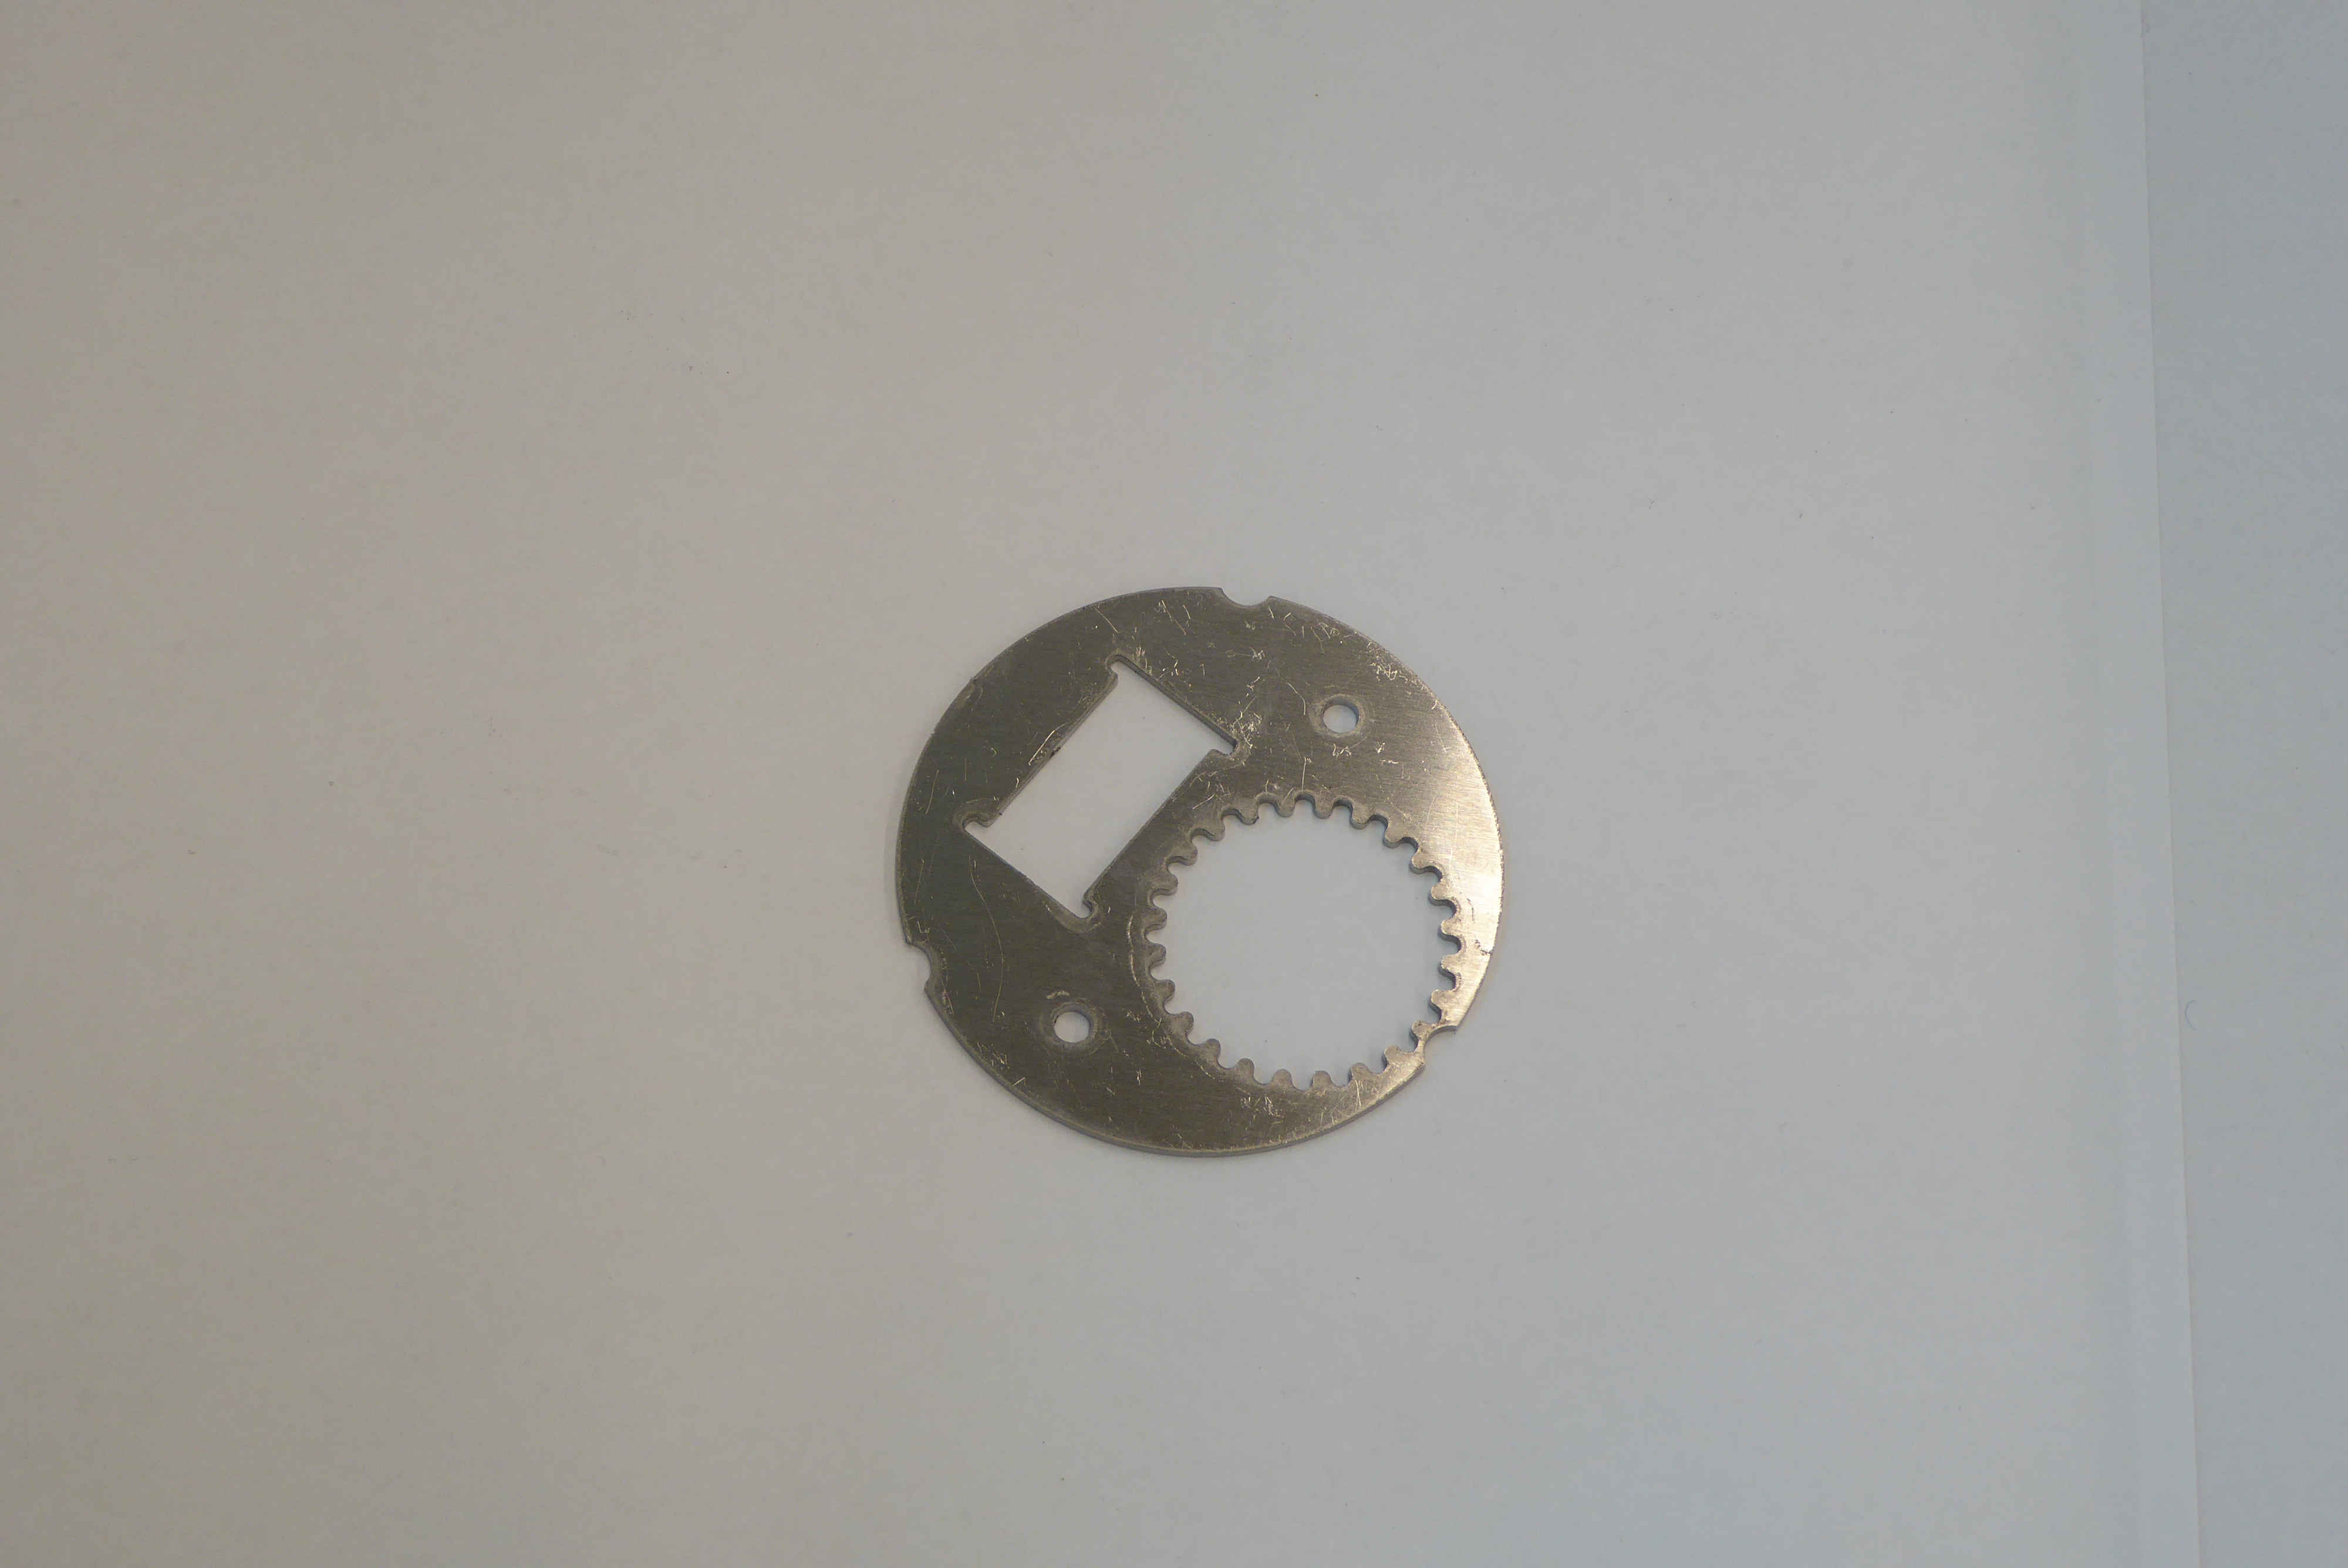
Label: Bottle Opener - Inlay